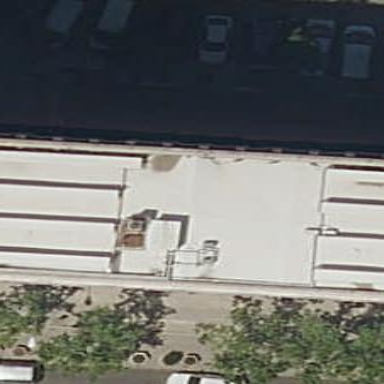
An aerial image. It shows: Part of building.